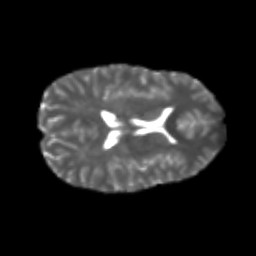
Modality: T2w
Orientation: axial
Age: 22
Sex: male
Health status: healthy
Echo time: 0.074 s